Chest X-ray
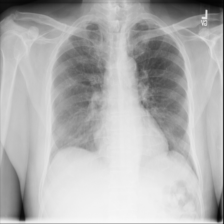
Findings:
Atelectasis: negative
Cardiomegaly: negative
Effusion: negative
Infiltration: negative
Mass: negative
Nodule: negative
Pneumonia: negative
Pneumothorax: negative
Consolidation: negative
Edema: negative
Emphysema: negative
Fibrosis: negative
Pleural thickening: negative
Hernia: negative